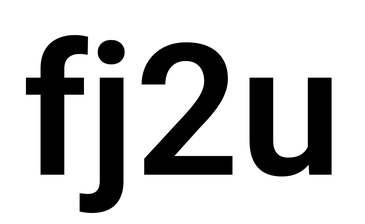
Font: Roboto_SemiBold